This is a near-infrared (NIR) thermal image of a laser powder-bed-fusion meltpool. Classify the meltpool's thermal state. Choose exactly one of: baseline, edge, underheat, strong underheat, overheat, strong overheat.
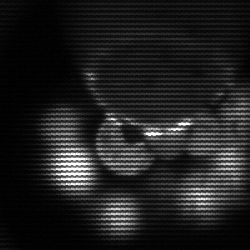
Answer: edge